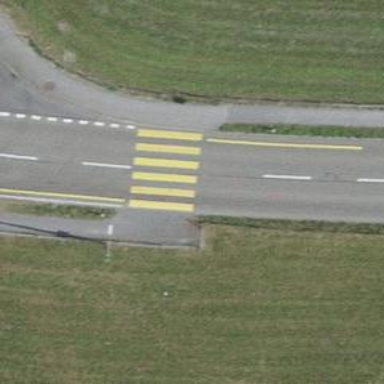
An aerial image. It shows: Kerb barrier.